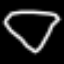
Label: diamond